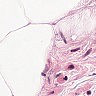
Metastatic tissue present: no